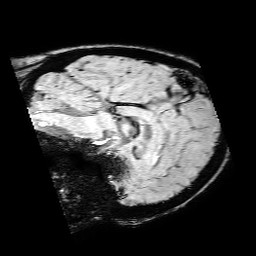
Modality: SWI
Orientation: sagittal
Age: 58
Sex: female
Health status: ill
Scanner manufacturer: philips
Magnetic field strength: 3 T
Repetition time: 0.031 s